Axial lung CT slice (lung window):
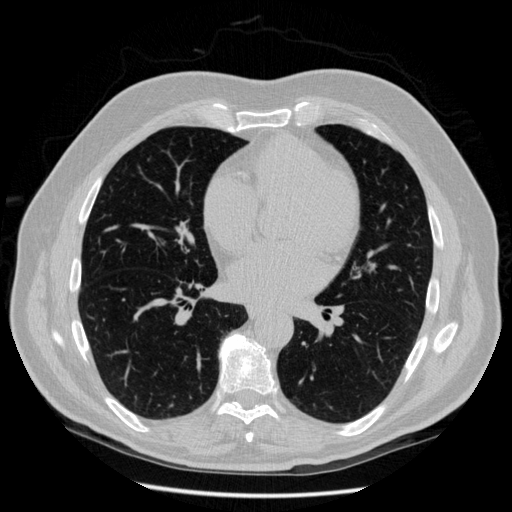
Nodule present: no